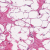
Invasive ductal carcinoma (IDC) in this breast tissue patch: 0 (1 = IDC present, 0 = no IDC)